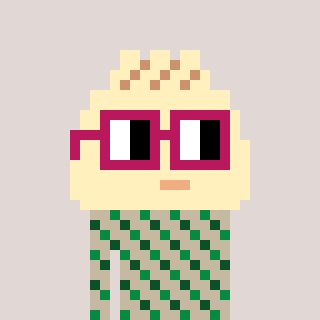
a pixel art character with square dark red glasses, a porkbao-shaped head and a bege-colored body on a warm background